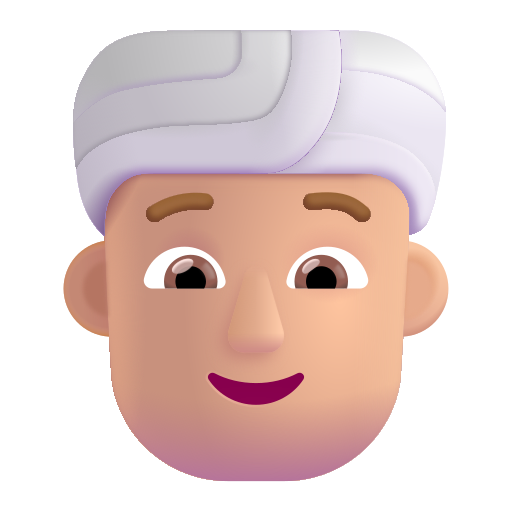
person wearing turban color  light